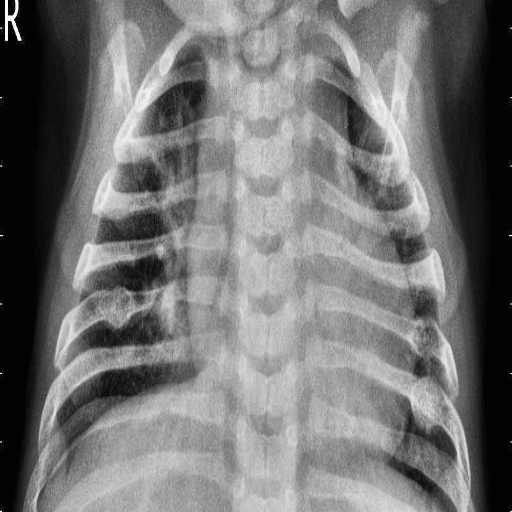
Finding: PNEUMONIA